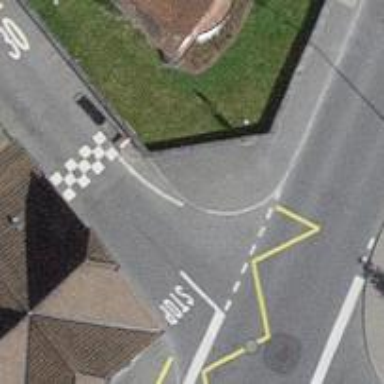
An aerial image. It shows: Kerb barrier.